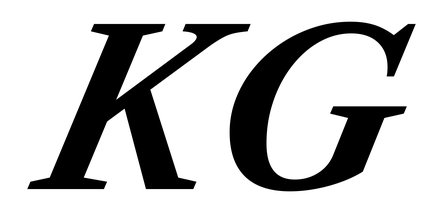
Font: LibreCaslonText-Italic_Bold_Italic